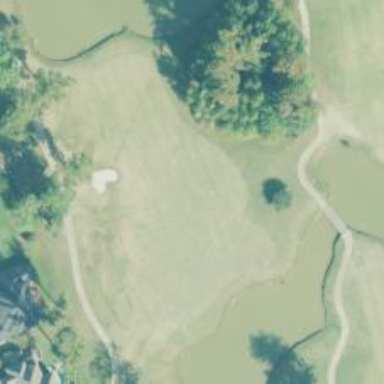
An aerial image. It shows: View of golf hole.